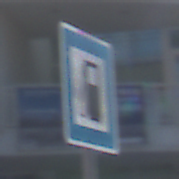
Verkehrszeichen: Tankstelle
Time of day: MorningAfternoon
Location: Outdoor (Urban)
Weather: Clear
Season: NotSpecified
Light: Natural